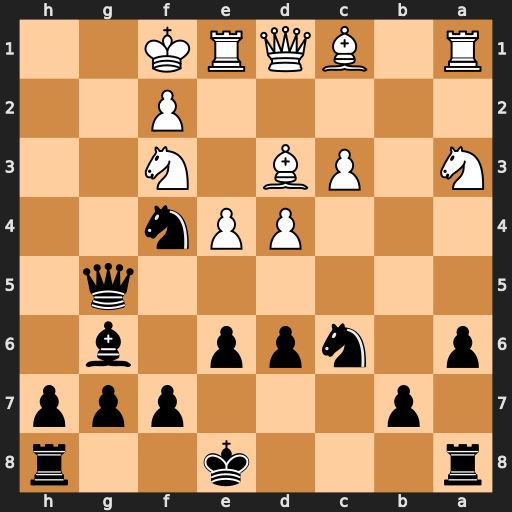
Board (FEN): r3k2r/1p3ppp/p1npp1b1/6q1/3PPn2/N1PB1N2/5P2/R1BQRK2
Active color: b
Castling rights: kq
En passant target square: -
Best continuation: Qg2#